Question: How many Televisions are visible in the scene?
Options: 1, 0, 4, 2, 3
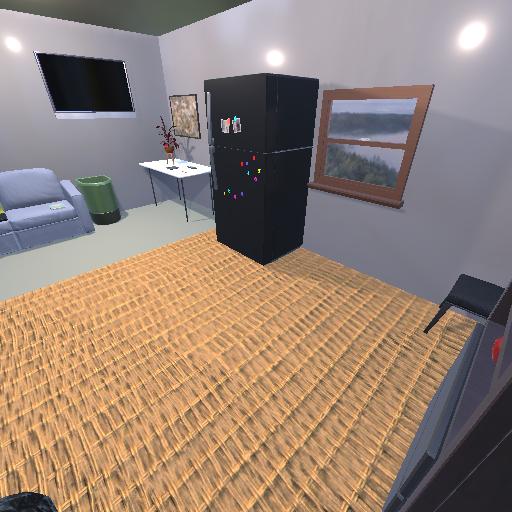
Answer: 1